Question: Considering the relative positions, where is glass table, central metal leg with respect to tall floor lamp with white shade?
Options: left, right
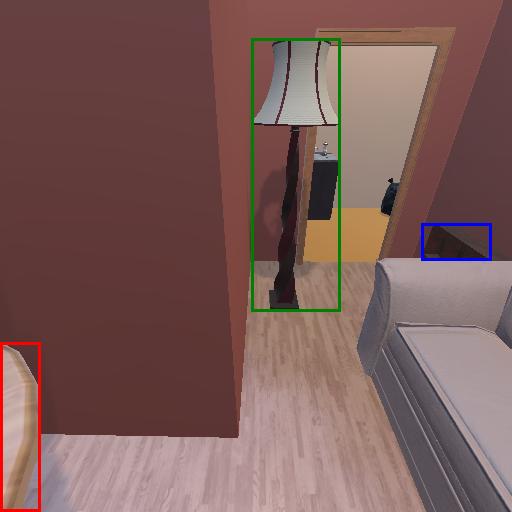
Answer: left